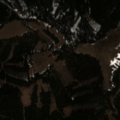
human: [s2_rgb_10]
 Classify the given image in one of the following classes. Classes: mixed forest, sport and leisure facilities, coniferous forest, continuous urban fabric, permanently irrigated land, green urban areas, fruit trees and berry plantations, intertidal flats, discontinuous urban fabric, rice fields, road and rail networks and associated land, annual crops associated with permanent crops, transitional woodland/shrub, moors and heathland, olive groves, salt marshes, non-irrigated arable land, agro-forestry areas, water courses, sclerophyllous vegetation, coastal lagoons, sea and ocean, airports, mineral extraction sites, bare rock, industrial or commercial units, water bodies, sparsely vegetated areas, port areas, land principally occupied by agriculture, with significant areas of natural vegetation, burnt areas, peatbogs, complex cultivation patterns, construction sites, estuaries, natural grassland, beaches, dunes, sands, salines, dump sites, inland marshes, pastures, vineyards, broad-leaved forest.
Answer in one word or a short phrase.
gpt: coniferous forest, natural grassland, moors and heathland